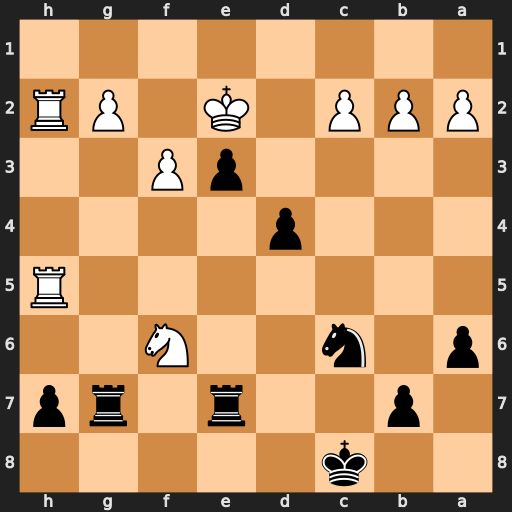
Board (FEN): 2k5/1p2r1rp/p1n2N2/7R/3p4/4pP2/PPP1K1PR/8
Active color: b
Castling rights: -
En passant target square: -
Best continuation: d3+ Kxd3 e2